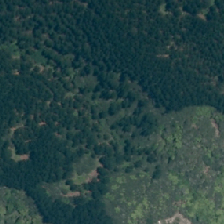
Land cover: indigenous_forest